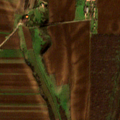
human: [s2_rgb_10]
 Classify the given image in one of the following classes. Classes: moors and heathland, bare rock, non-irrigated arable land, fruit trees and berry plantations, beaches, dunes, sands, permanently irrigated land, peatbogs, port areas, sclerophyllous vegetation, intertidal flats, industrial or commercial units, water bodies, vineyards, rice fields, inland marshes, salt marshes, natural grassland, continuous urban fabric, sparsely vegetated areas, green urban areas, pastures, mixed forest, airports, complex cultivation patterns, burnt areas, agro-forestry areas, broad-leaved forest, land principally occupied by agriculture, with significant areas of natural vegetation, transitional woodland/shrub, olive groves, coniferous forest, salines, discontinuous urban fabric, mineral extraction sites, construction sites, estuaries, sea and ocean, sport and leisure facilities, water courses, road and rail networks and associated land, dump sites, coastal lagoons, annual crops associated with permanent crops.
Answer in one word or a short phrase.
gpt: non-irrigated arable land, fruit trees and berry plantations, land principally occupied by agriculture, with significant areas of natural vegetation, transitional woodland/shrub